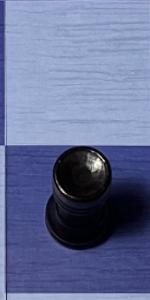
Label: Rook_Black